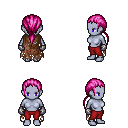
a pixel art fantasy rpg character, female body template, dark elf, purple skin, brown tattered cape, red pants, pink ponytail hairstyle, metal gloves, four views (front, back, left, right), 2x2 character sprite sheet, small pixel art, hard edges, no anti-aliasing